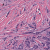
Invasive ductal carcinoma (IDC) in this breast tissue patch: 1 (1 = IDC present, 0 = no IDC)